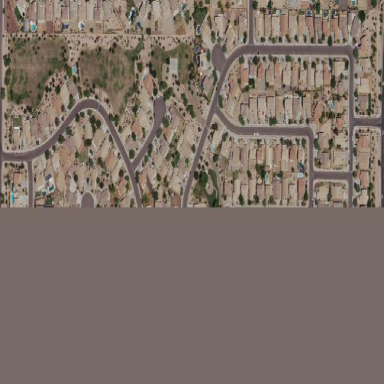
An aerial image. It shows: This residential area consists of single-family homes.